Question: I would like to implement a Groove like playlist that is available after scrolling up now playing song. I am wondering if this is possible by using Animations with Visual State Manager?

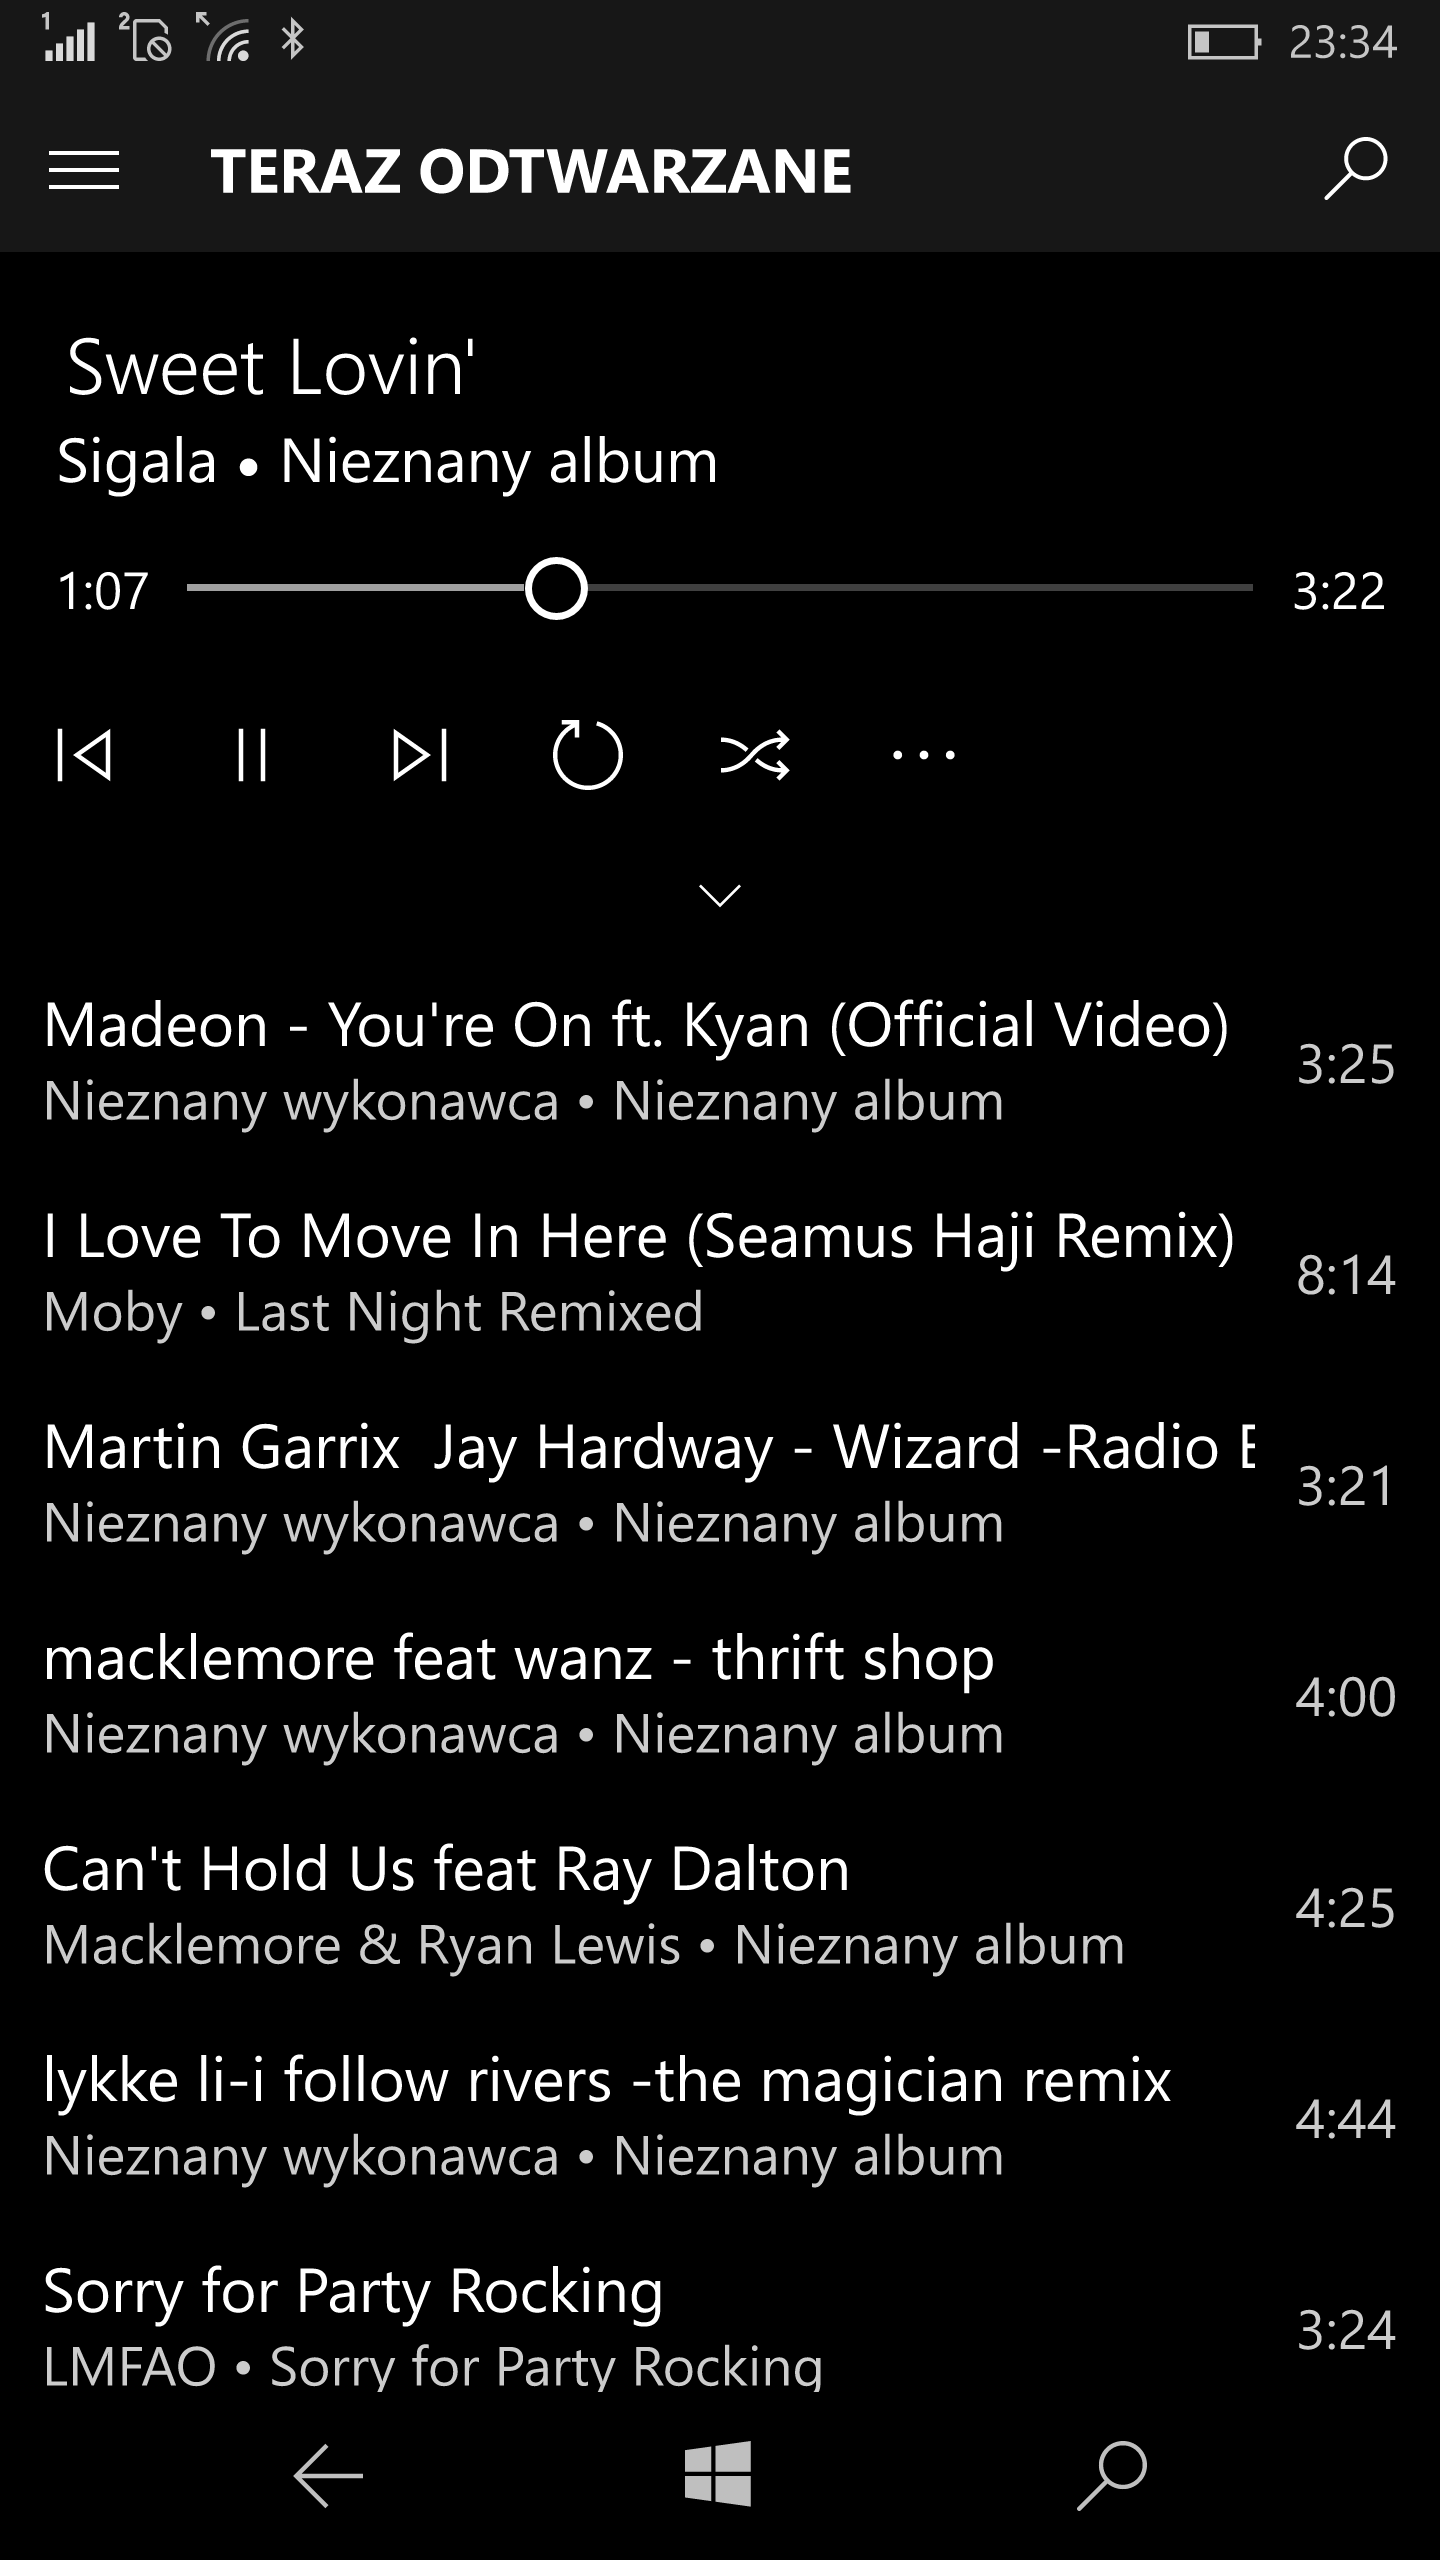
Answer: > I am wondering if this is possible by using Animations with Visual State Manager?
I'm afraid no, it's more like a slid-able cover over a 'ListView', I think what you can do is create a 'UserControl' for displaying the information about playing song.
You can refer to my earlier <URL>. There I created a 'UserControl' which can be slide from up to down or down to up, although it's not exactly same as in the 'Groove' app, but I think they are similar and you can use for reference.